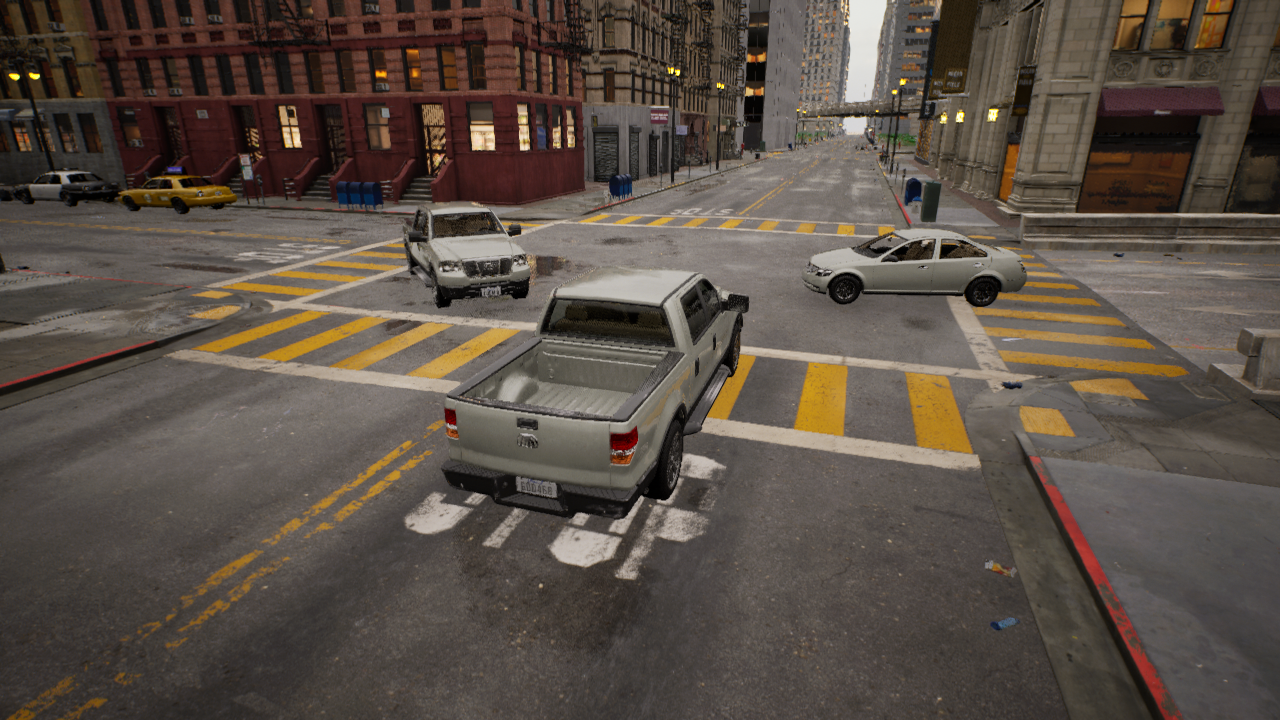
Venue: residential
Lighting: golden hour
Vehicle rig: pickup